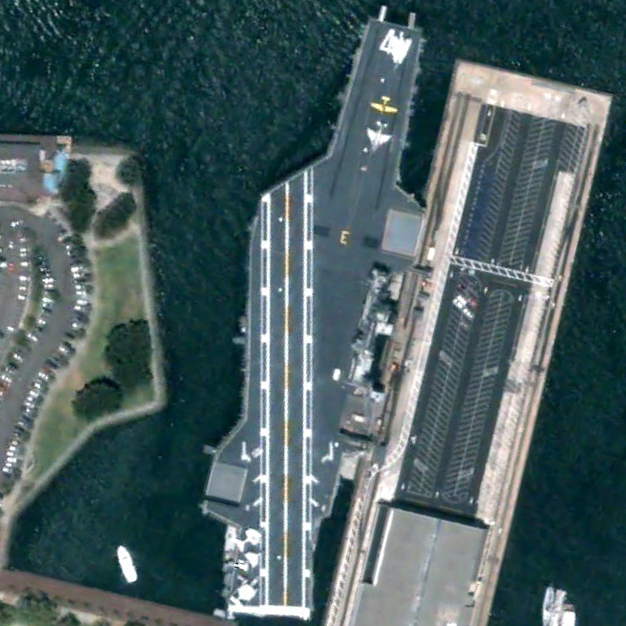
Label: Midway-class_aircraft_carrier